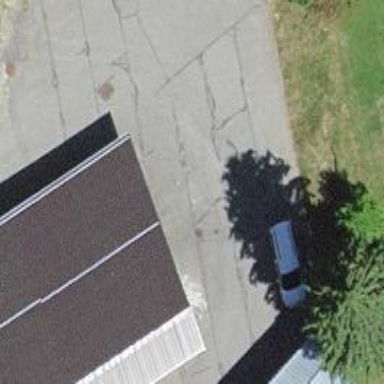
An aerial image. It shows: Driveway leading to service road.